Question: I have an excel sheet like this:

Each month, I have to insert the same 9 columns to the right of existing columns. Can anybody help me with inserting rows to the right of last column using VBA/macro. The last column ("i" in this sheet) would change very month with the addition of 9 columns. Also along with inserting columns, I also want to copy text in the inserted columns.
I would appreciate your time and help regarding the same.
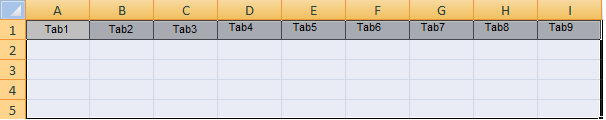
Answer: Something like this should work for you:
'''
Dim c as range
set c = activesheet.cells(1,columns.count).End(xlToLeft).offset(0,1)
with c.Resize(1,9)
.value = Array("Tab1", "Tab2", "Tab3", _
"Tab4", "Tab5", "Tab6", _
"Tab7", "Tab8", "Tab9")
.font.bold = true
end with
'''